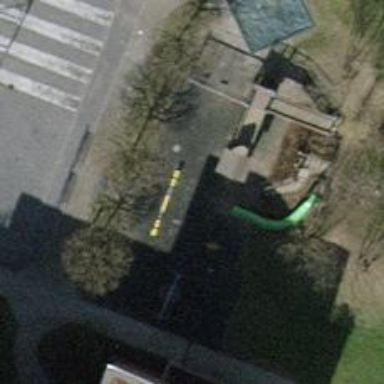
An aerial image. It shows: Playground area for leisure activities on the land.